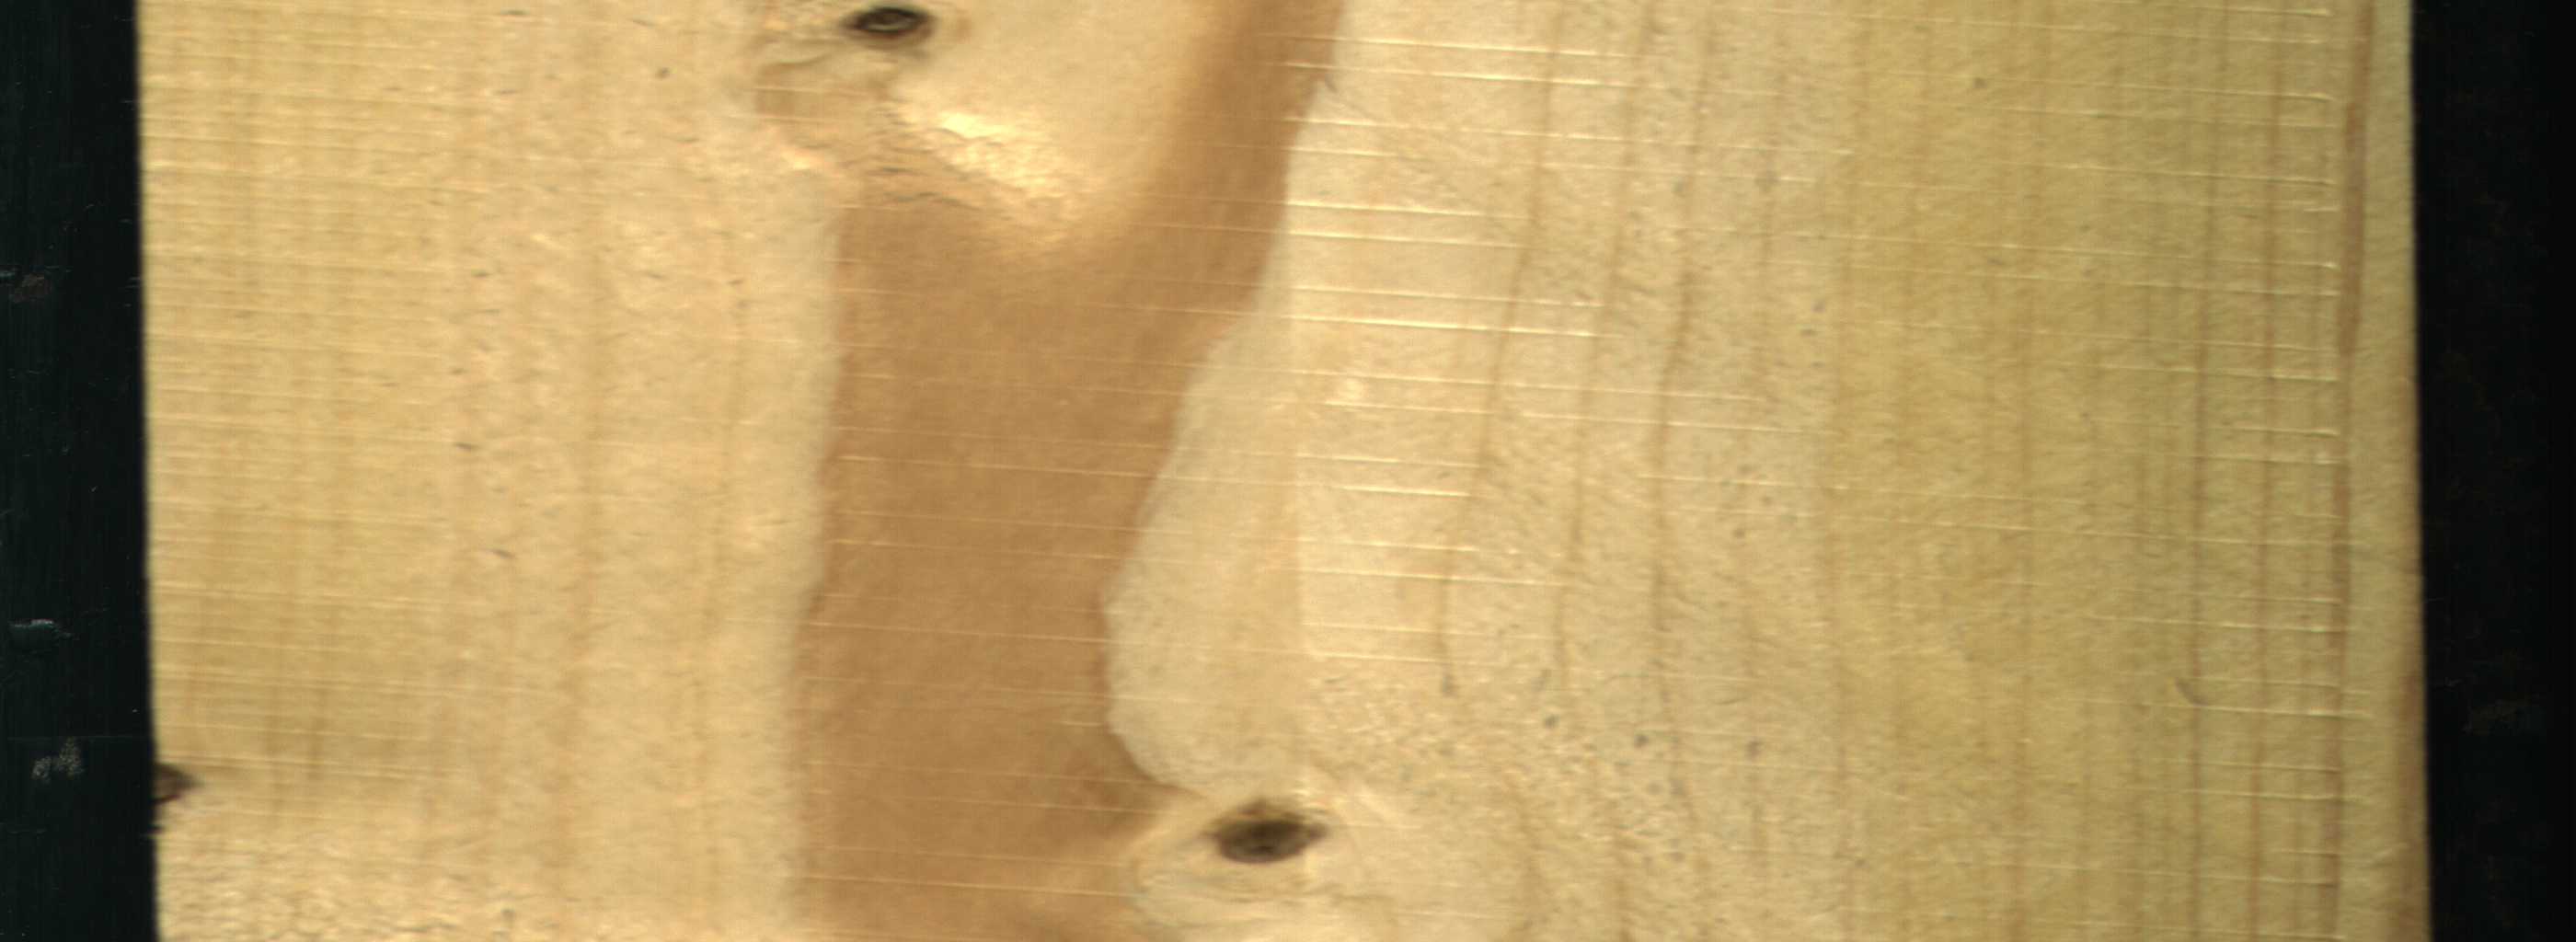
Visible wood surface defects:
Quartzity
Dead_Knot
Live_Knot
Live_Knot